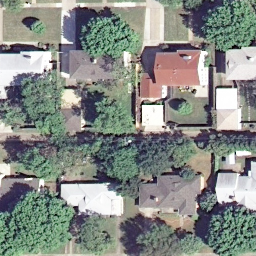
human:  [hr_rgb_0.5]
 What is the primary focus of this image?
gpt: medium residential